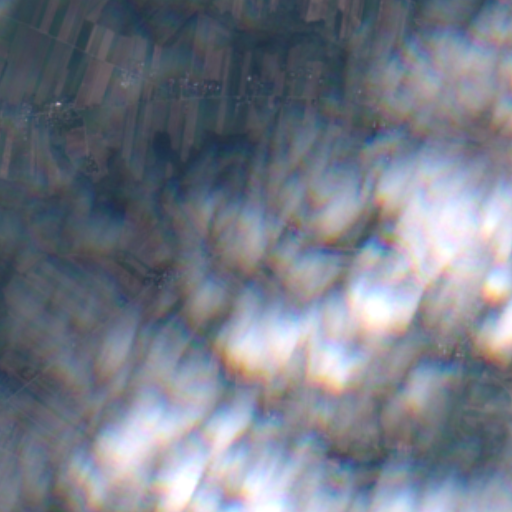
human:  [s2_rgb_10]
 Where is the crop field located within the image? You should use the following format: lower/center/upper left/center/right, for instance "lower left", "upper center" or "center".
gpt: The crop field is located in the upper left of the image.
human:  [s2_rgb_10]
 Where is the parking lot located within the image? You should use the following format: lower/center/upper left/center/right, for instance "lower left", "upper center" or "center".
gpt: The parking lot is located in the lower left of the image.
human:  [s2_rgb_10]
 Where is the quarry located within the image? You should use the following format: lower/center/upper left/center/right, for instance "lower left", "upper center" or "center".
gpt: The quarry is located in the lower right of the image.
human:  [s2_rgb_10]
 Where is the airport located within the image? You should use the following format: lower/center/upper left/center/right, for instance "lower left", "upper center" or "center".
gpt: There is no airport in the image.